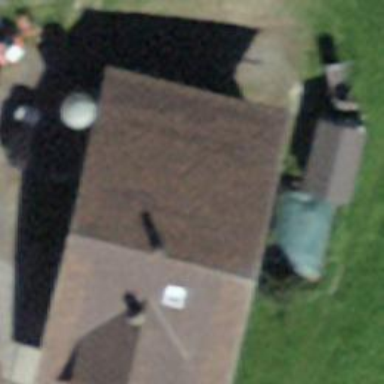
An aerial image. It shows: Farm building.